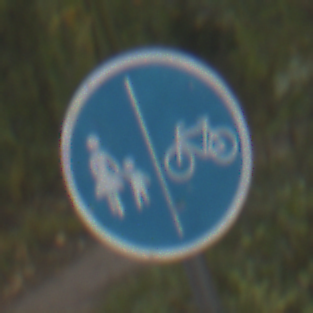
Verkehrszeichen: GetrennterRadUndGehwegRadwegRechts
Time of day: MorningAfternoon
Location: Outdoor (Urban)
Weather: PartlyCloudy
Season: NotSpecified
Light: Natural